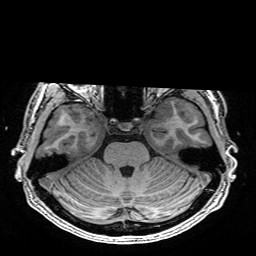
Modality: T1w
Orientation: coronal
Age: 22
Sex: male
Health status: healthy